Field crop: maize
Growth stage: 2
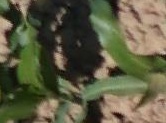
Species: maize